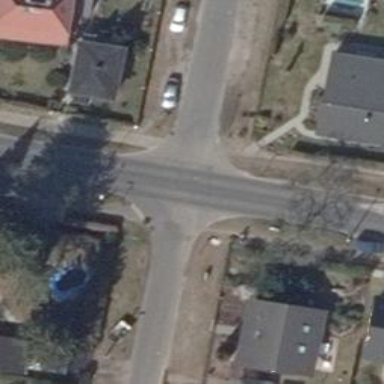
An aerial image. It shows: Road with "give way" sign.